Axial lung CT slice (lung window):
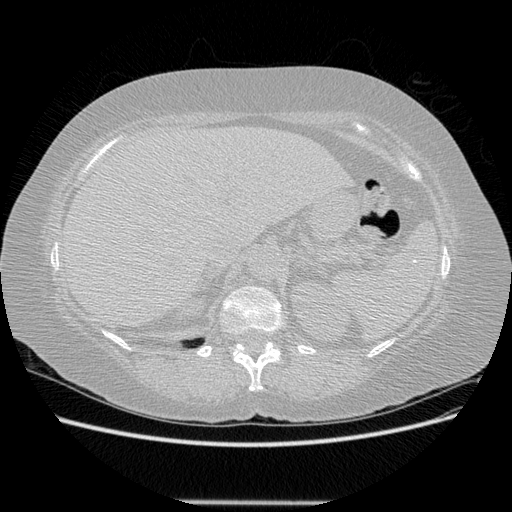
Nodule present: no